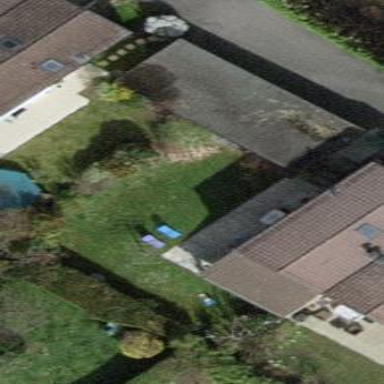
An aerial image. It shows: Garden enclosed by fence.